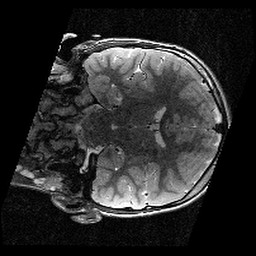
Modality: T2w
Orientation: coronal
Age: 10
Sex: female
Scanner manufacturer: siemens
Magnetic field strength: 3 T
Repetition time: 9.23 s
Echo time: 0.067 s